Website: apple
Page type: address-validator
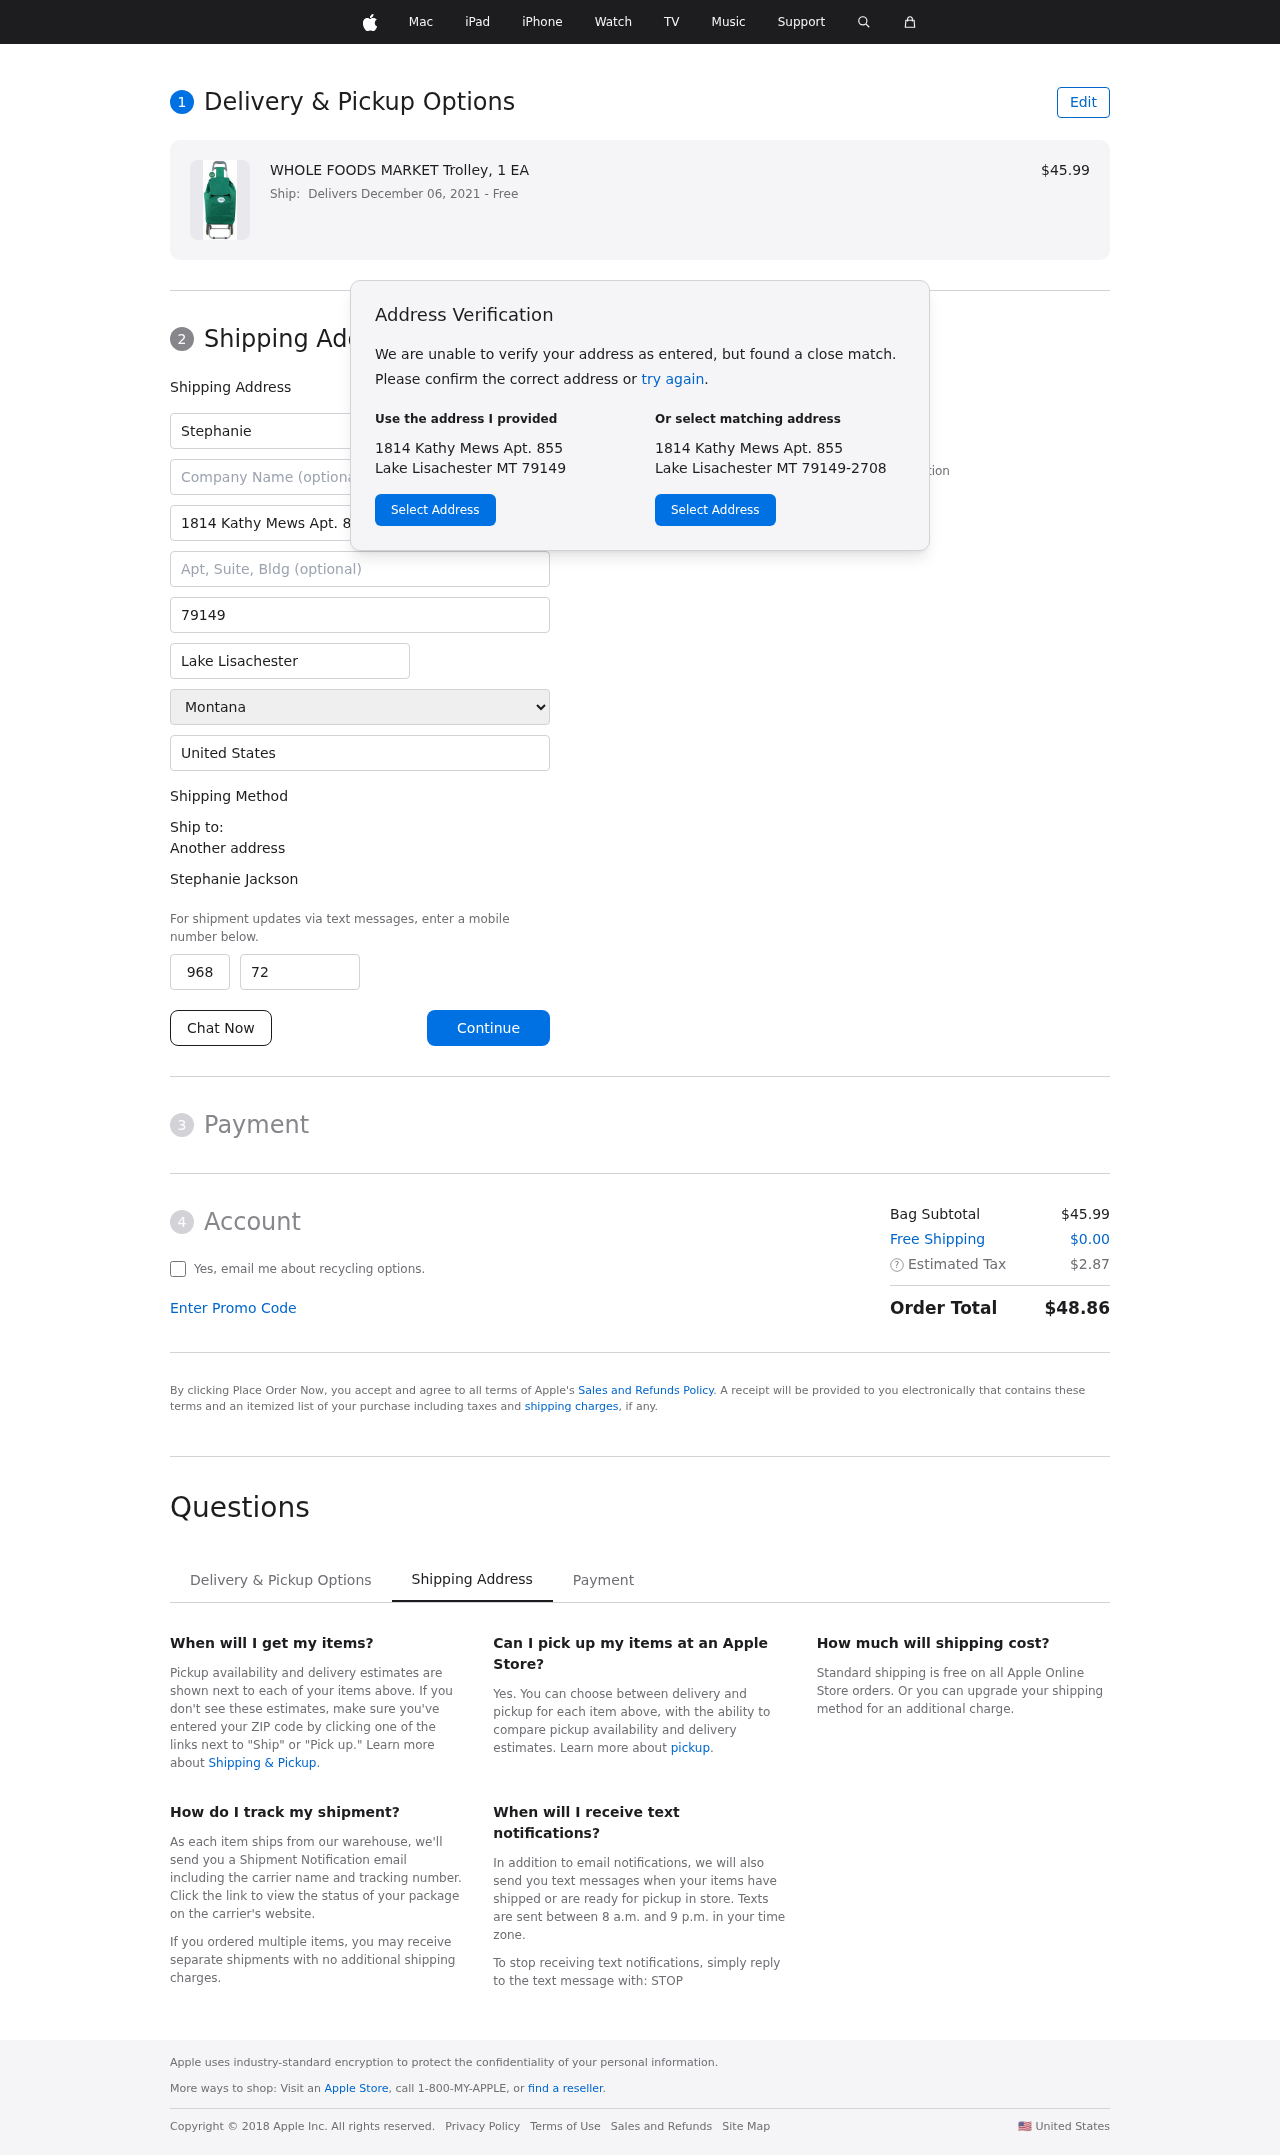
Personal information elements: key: PII_CITY
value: Lake Lisachester
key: PII_COUNTRY
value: United States
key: PII_FIRSTNAME
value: Stephanie
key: PII_FULLNAME
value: Stephanie Jackson
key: PII_LASTNAME
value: Jackson
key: PII_PHONE_AREA
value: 968
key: PII_PHONE_SUFFIX
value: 7238
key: PII_POSTCODE
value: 79149
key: PII_STATE
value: Montana
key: PII_STREET
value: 1814 Kathy Mews Apt. 855
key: PII_CITY_STATE_ZIP
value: Lake Lisachester MT 79149
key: PII_STATE_ABBR
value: MT
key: PII_POSTCODE_FULL
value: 79149
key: PII_POSTCODE_NUMERIC
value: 79149
Product elements: key: PRODUCT1_NAME
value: WHOLE FOODS MARKET Trolley, 1 EA
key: PRODUCT1_PRICE
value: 45.99
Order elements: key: ORDER_DELIVERY_DATE
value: Delivers December 06, 2021
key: ORDER_SUBTOTAL
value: $45.99
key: ORDER_SHIPPING_COST
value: $0.00
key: ORDER_TAX
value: $2.87
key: ORDER_TOTAL
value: $48.86